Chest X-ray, AP view. Patient: 48 years old, sex F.
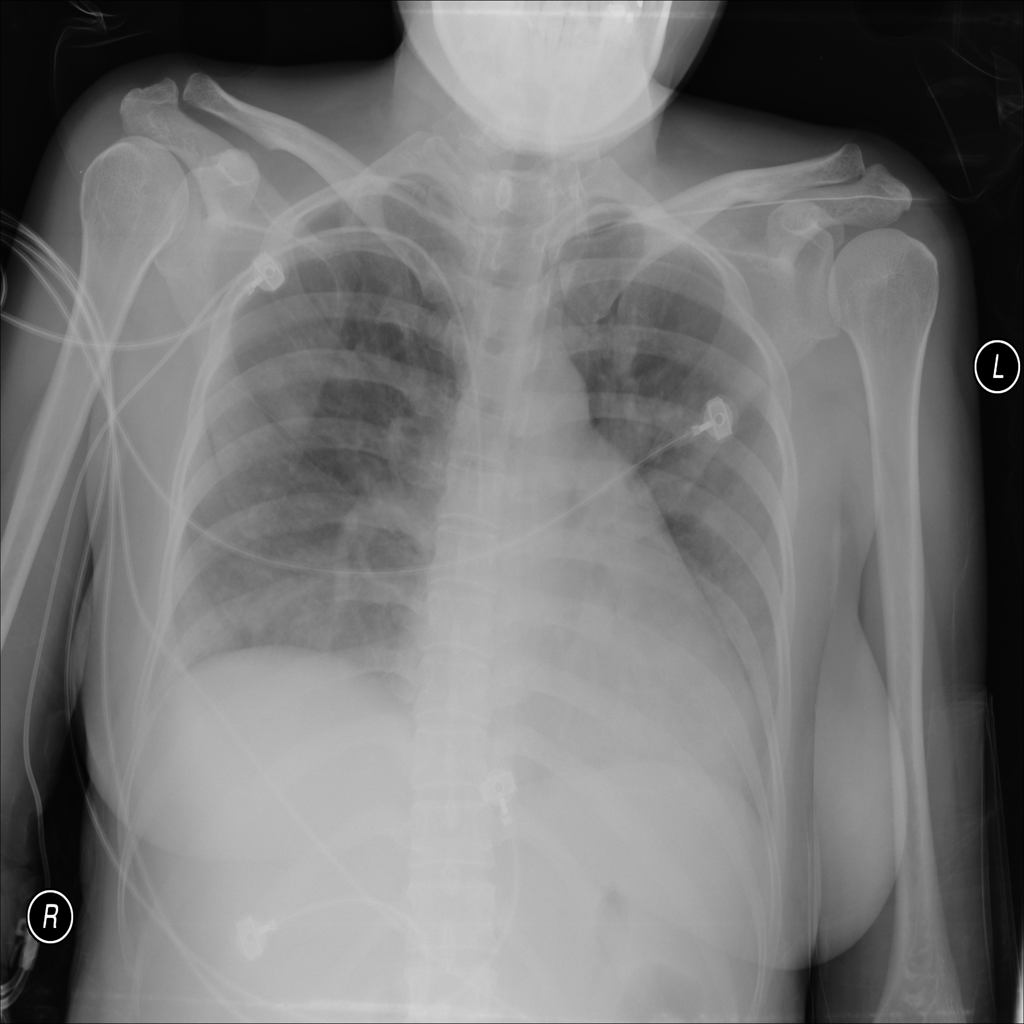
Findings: Infiltration